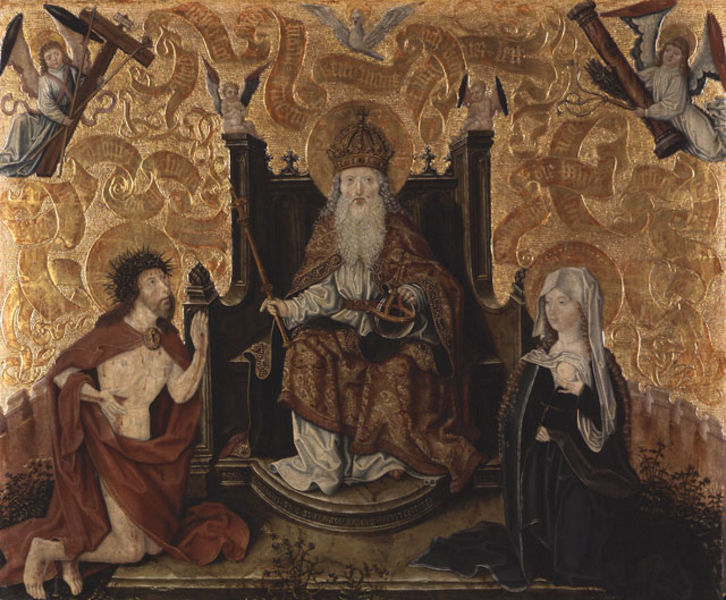
Titel: Christus und Maria als Fürbitter vor Gottvater
Künstler: Niederrheinischer Meister
Standort: Karlsruhe
Institution: Staatliche Kunsthalle Karlsruhe
Schlagwörter: baum, dunkel, flügel, gemälde, gott, himmel, mann, nackt, umhang, wunde, sitzen, stadt, brust, frau, stuhl, säule, rot, teppich, alt, bart, richter, band, johannes, sockel, taube, tod, bestickt, gewand, gold, stickerei, stoff, kind, vater, brosche, krone, engel, putte, relief, schrift, stab, mauer, baby, chair, crown, king, könig, papst, red, religious, thron, throne, golden, painting, knie, zinnen, blut, kreuz, knien, herrscher, trohn, gebet, sieg, heiligenschein, nimbus, bluten, gestorben, christus, jesus, wundmale, christlich, jüngstes gericht, angels, heaven, sky, mittelalter, dornen, child, heilige, gestickt, bänder, amor, putten, maria, madonna, anbetung, mutter gottes, wundmahle, welt, erzengel, verzierungen, dornenkrone, goldgrund, ikone, dornenkranz, virgin, insignien, zepter, szepter, gebüsche, kien, weltkugel, dreifaltigkeit, religion, mandorla, god, heiliger geist, christ, gabriel, gottvater, heilgenschein, reichsapfel, weltenrichter, geißelsäule, schriftbänder, dreieinigkeit, christian, mary, trinität, goldhintergrund, saints, scepter, sceptre, maria lactans, krohne, ngel, marterwerkzeuge, judgment, banderolen, der täufer, krome, religous, worship, krone#, seraphin, sieg über den tod, pantokrat, zur rechten, gott sohn, crucufuxation